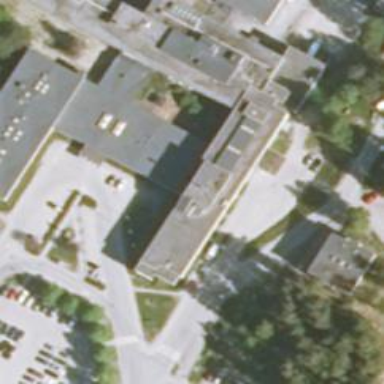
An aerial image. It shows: Healthcare facility identified as hospital.